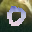
Label: 0